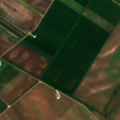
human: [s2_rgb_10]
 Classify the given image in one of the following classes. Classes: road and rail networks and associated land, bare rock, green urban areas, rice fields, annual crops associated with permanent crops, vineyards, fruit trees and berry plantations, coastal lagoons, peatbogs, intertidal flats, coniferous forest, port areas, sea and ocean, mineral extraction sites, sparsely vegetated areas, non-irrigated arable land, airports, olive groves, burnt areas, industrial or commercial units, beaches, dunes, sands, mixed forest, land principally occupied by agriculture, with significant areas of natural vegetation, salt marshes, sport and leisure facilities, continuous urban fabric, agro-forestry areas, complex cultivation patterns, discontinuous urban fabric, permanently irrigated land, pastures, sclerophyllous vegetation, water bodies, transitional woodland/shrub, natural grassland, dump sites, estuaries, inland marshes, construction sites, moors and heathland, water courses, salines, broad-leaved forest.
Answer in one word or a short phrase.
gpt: non-irrigated arable land, vineyards, pastures